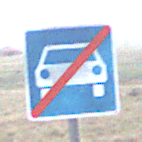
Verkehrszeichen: EndeKraftfahrstrasse
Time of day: SunriseSunset
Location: Outdoor (Nature)
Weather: Overcast
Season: NotSpecified
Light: Natural